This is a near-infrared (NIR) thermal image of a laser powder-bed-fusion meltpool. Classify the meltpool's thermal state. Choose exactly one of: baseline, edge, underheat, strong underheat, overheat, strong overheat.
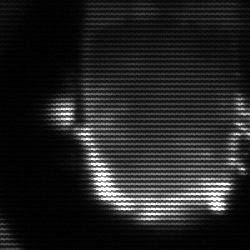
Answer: baseline